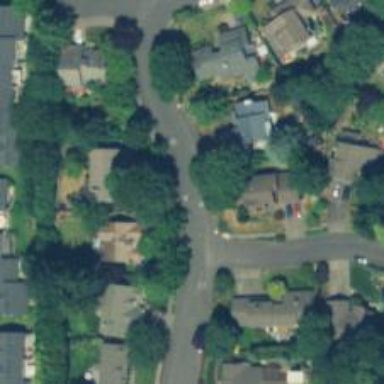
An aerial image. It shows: Residential road with sidewalk on the left side.